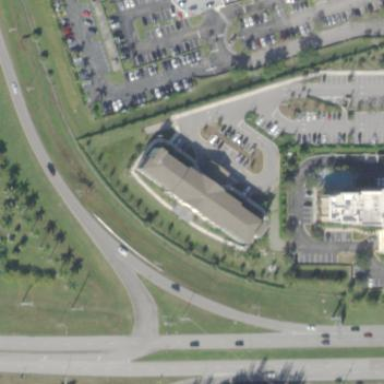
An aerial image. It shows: Motel building.